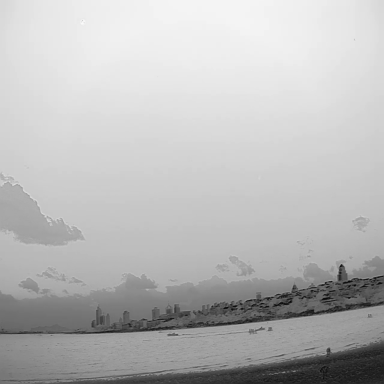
There are five objects shown in the infrared image, including four bulk_carriers, and a canoe.